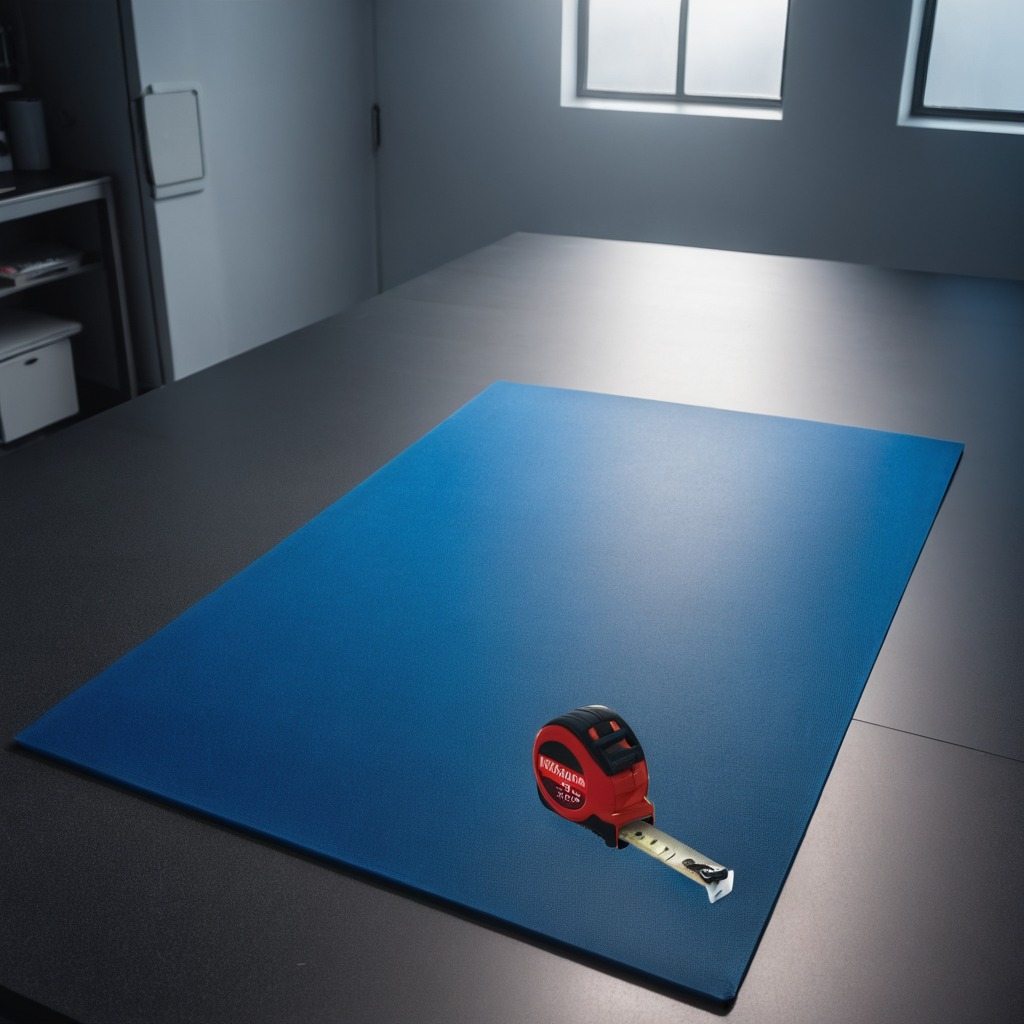
A measuring tape is lying on the granite tabletop.